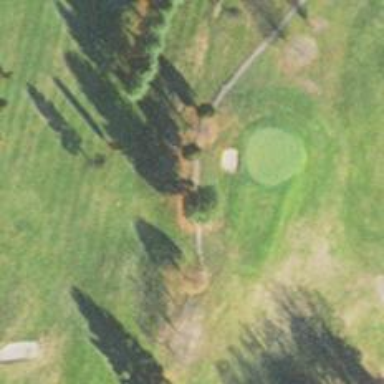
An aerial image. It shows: Golf course surrounded by greenery.